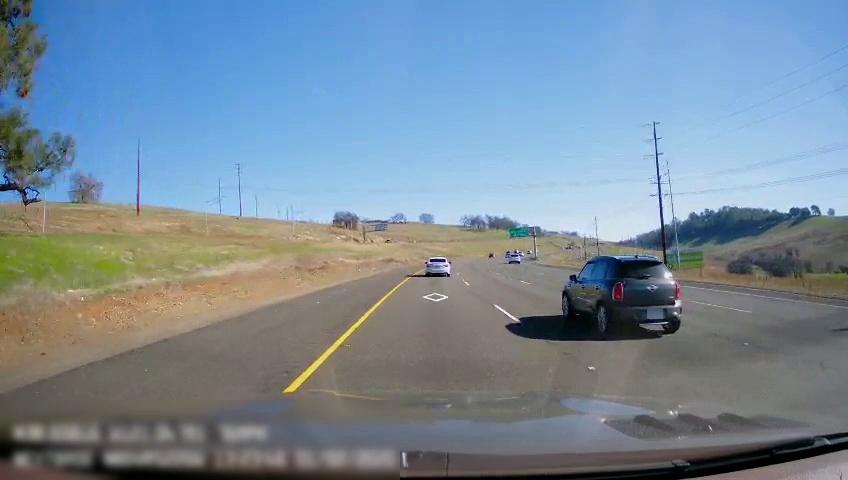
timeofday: Day
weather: Sunny
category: Drivable Space
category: Vehicles | Car
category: Vehicles | Car
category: Vehicles | SUV
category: Lanes | Current Lane
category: Lanes | Current Lane
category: Lanes | Alternate Lane
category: Lanes | Alternate Lane
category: Lanes | Alternate Lane
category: Traffic | Signs